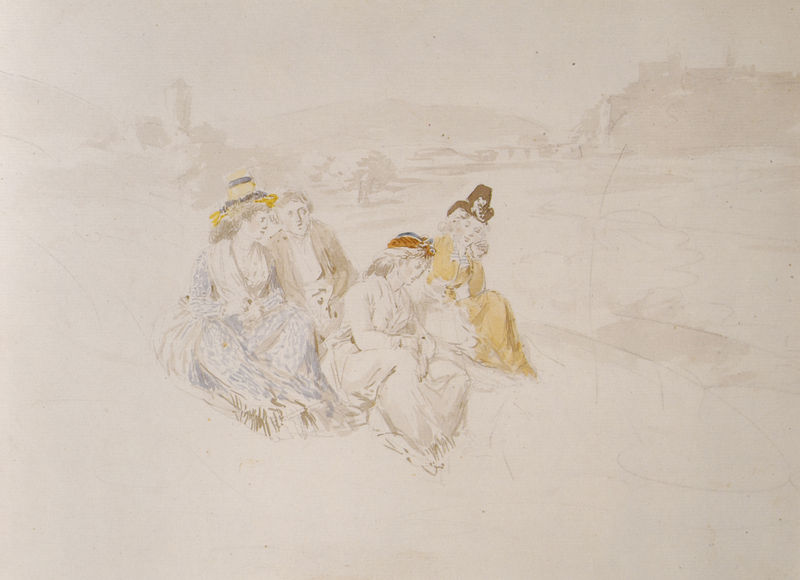
Titel: Gesellschaft am Flusshang
Künstler: Johann Georg von Dillis
Standort: München
Institution: Stadtarchiv München, Historischer Verein von Oberbayern, Dillis-Sammlung
Schlagwörter: baum, berg, blau, feder, gruppe, himmel, mann, wasser, weiß, aquarell, bäume, fluss, frauen, gelb, landschaft, menschen, mädchen, ocker, see, sitzen, stadt, ufer, blumen, braun, damen, femmes, frau, grau, hell, hintergrund, hut, hüte, kleid, kleider, orange, skizze, zeichnung, gebäude, gras, park, rot, wiese, beige, gesellschaft, schleife, alt, anzug, gesichter, blass, kleidung, herr, häuser, hügel, natur, brücke, kirche, sitzend, drei, familie, paar, blatt, schleifen, turm, deutschland, japan, strand, liebe, papier, ort, studie, berge, farben, dorf, farbe, linien, picknick, sepia, figuren, strom, frack, homme, jaune, fein, hutkrempe, krempe, tusche, ruine, burg, draußen, wässrig, bleistift, entwurf, österreich, verschwommen, assis, blanche, hügeö, landpartie, wien, femme, unfertig, farbtupfer, lumiere, delacroix, vorzeichnung, couple, coloriert, hutkrämpe, sditzend, grafit, geob, herbe, jeune, stizen, akzente, schäferstunde, donau, fluaa, zivilisation, wieso, grippe, pré, assise, pique-nique, gelbkleider, krämpe, zeichenbuch, 4 personen, kolorierte zeichnung, sitzen gras, hintergrunnd, zitzend, lasure, unsginiert